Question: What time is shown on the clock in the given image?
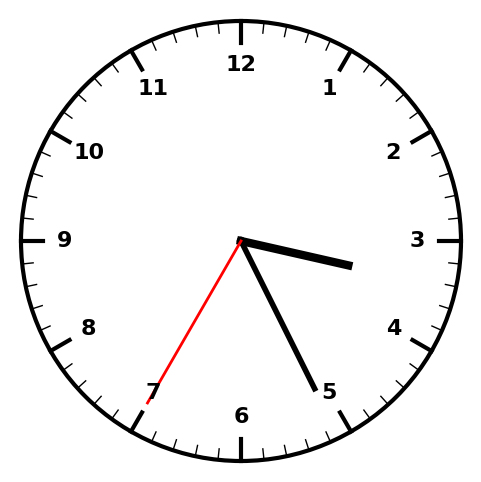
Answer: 03:25:35